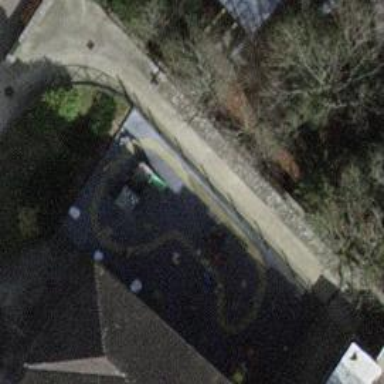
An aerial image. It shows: Kindergarten.